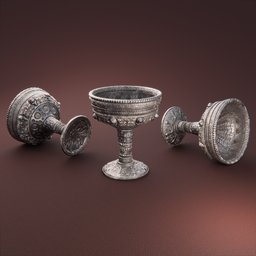
Label: decoration